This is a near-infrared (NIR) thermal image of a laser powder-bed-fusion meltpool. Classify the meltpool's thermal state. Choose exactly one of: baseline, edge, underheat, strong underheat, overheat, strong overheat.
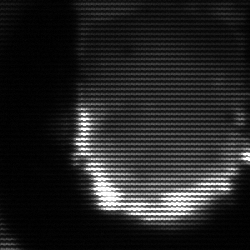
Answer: baseline